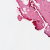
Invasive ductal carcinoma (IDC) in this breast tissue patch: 0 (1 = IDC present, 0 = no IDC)